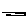
Label: line